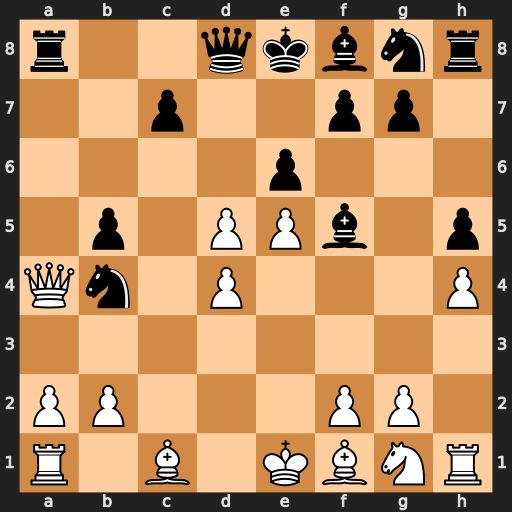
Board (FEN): r2qkbnr/2p2pp1/4p3/1p1PPb1p/Qn1P3P/8/PP3PP1/R1B1KBNR
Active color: w
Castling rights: KQkq
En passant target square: -
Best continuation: Bxb5+ c6 Bxc6+ Nxc6 Qxc6+